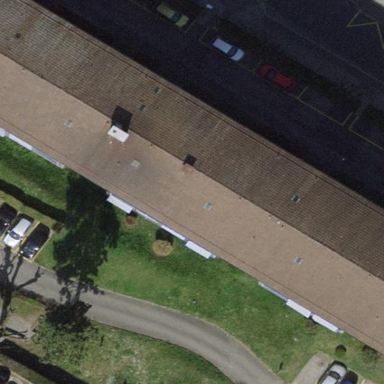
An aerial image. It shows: Hipped roof made of roof tiles on apartment building.